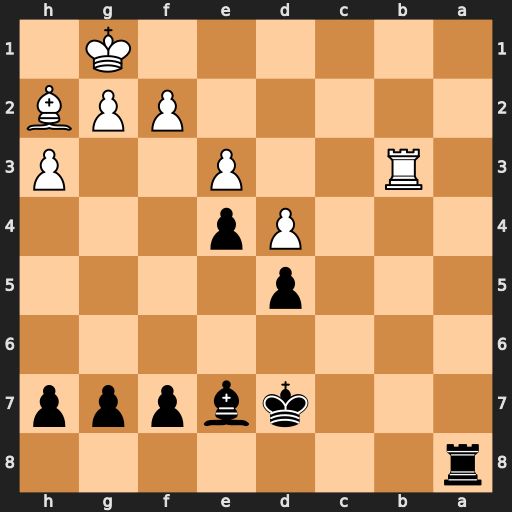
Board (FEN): r7/3kbppp/8/3p4/3Pp3/1R2P2P/5PPB/6K1
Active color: b
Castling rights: -
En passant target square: -
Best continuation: Ra1+ Rb1 Rxb1#